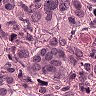
Metastatic tissue present: yes